Question: We all know MATLAB provides tab-completion for filenames used as arguments in MATLAB function like 'importdata','imread'. How do we do that for the functions we create?

Displays the files and folders in the current directory.
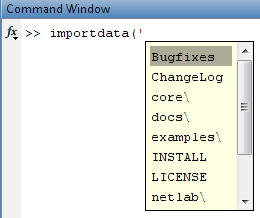
Answer: Caution: unsupported hack here.
Take a look at the file toolbox\local\TC.xml in your Matlab installation. This appears to contain the argument type mappings for tab completion. (I found this by just grepping the Matlab installation for "imread" in R2009b.)
Adding this line inside the '<TC>' element will get you tab-completion of file names for each of its arguments.
'''
<binding name="importdata" ctype="FILE"/>
'''
This requires modifying the Matlab installation in place. For some of the other files in toolbox/local, like classpath.txt, you can override them by placing modified copies in the directory you start Matlab from, but this didn't work for TC.xml for me.